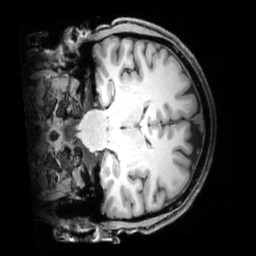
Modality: T1w
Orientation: coronal
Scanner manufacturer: siemens
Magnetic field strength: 3 T
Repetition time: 1.9 s
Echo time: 0.00397 s